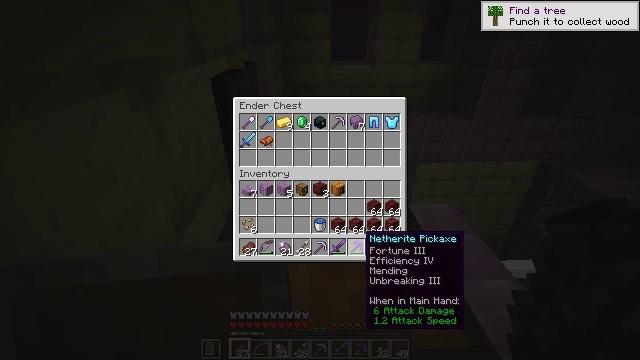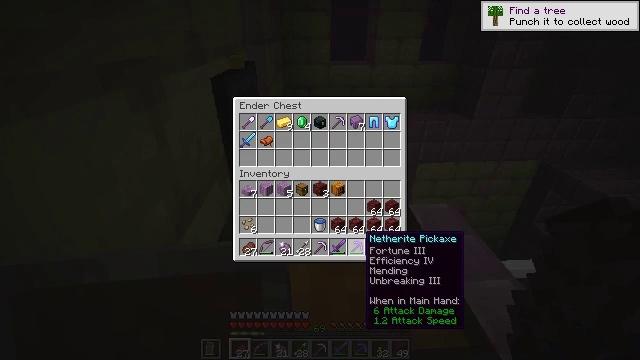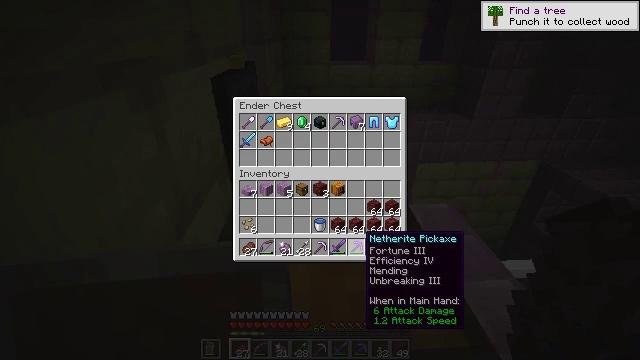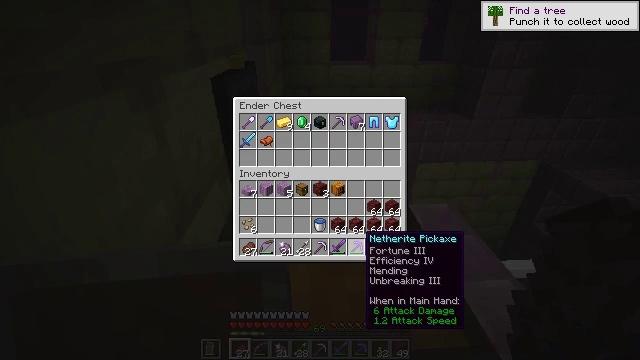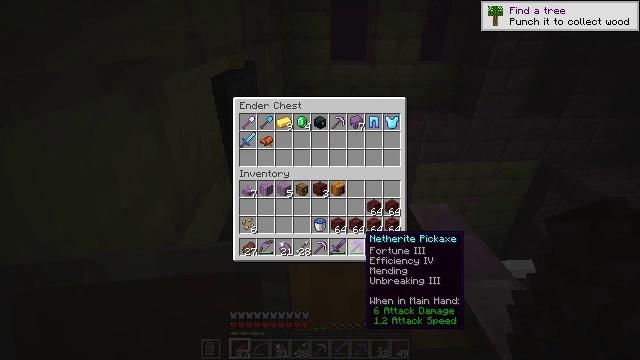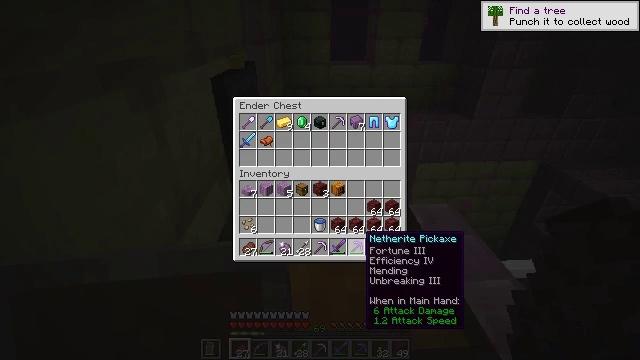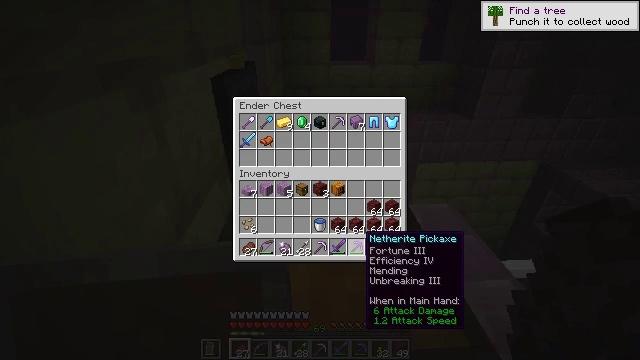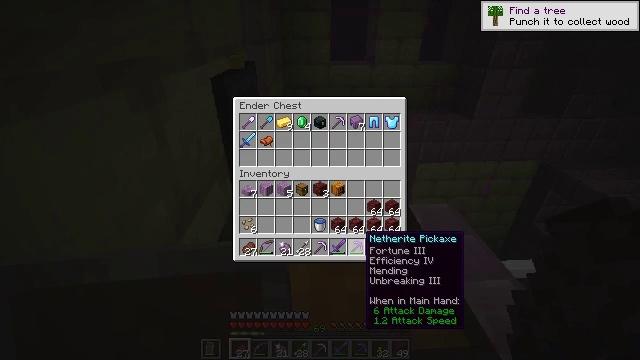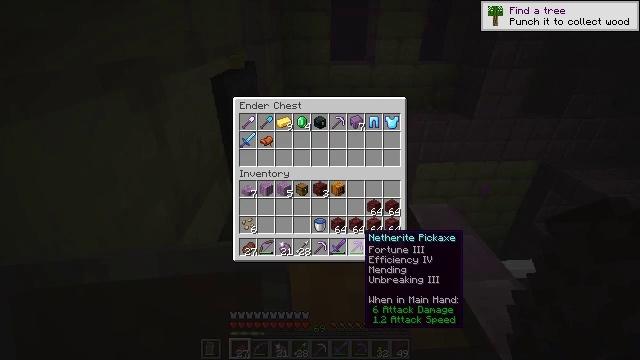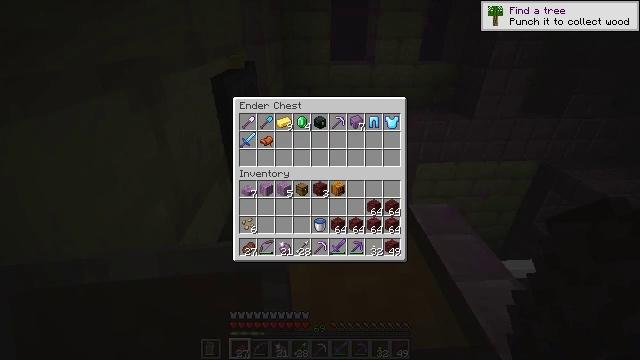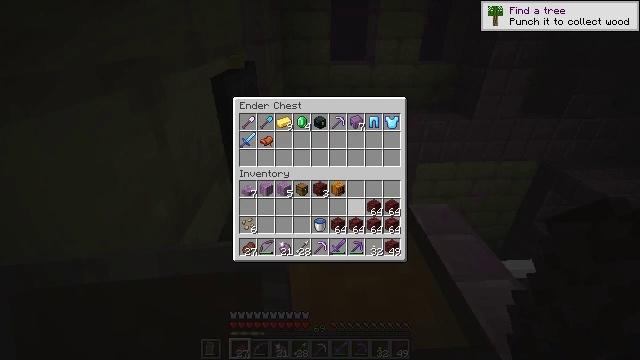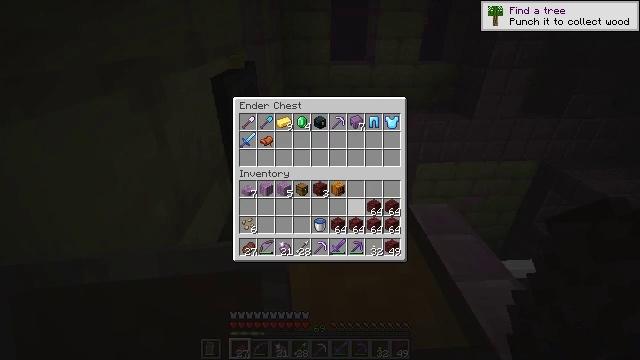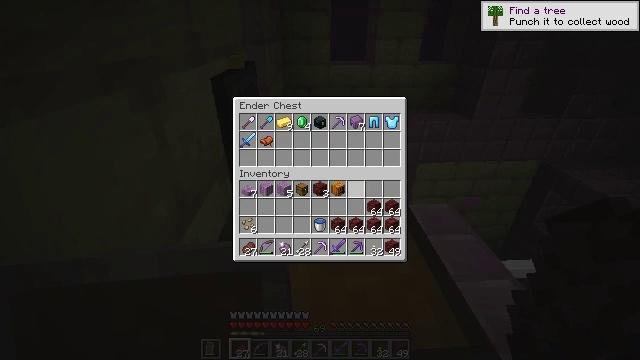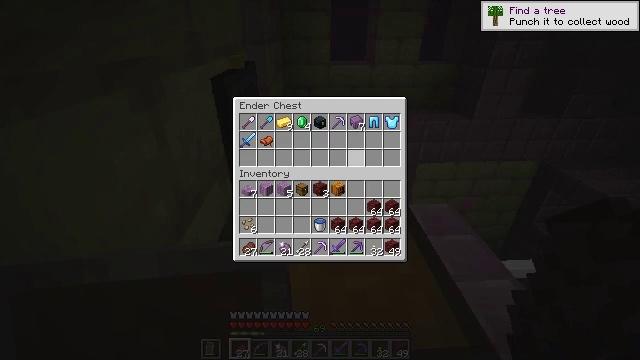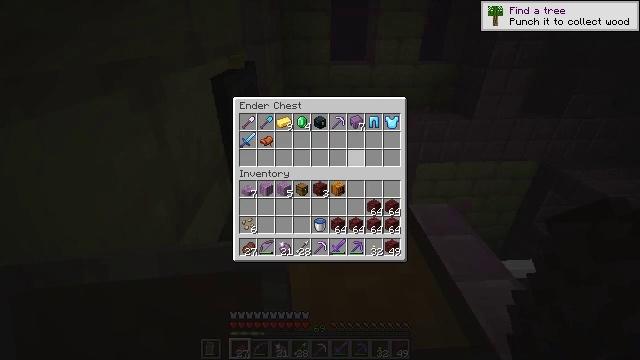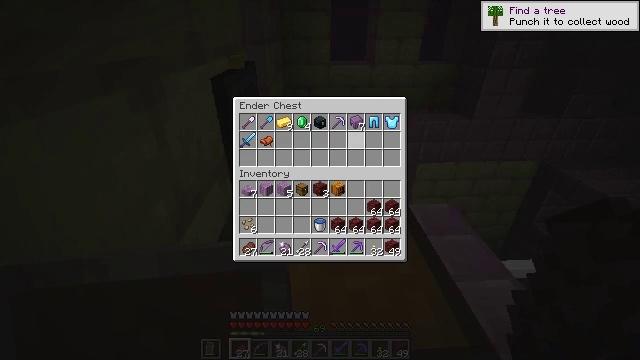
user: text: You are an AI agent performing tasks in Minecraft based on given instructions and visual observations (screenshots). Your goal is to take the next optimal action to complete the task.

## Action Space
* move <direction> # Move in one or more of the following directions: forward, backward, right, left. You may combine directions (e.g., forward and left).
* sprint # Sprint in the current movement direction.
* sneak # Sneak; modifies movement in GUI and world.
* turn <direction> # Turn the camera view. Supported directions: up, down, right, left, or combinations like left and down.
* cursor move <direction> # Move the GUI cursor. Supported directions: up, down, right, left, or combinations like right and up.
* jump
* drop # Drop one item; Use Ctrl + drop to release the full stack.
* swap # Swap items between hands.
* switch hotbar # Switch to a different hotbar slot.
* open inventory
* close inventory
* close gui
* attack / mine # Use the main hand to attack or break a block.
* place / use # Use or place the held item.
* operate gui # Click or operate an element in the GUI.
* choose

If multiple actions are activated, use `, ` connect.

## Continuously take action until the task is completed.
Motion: motion action
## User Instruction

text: Mine the chest to collect it.
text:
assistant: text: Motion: no_op
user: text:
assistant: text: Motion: no_op
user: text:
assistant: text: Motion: no_op
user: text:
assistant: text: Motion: no_op
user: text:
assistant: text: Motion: no_op
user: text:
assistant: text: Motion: no_op
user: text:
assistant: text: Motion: no_op
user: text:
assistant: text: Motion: no_op
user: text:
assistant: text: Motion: turn up
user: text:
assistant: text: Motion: turn up
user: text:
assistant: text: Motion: turn up
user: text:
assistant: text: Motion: turn up
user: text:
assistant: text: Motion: turn up
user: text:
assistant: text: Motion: turn up
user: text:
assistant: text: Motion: turn up
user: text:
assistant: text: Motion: no_op
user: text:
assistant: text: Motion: no_op
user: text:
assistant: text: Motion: no_op
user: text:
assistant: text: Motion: no_op
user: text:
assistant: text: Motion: no_op
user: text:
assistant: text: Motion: no_op
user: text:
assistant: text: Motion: no_op
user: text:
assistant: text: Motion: no_op
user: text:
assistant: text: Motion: no_op
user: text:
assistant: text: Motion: no_op
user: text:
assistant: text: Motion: no_op
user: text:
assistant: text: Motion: no_op
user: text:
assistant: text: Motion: no_op
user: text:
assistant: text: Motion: no_op
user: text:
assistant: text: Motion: no_op